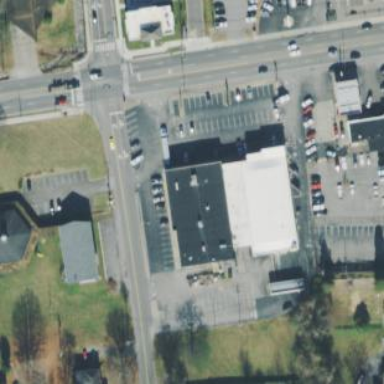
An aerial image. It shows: Commercial building.